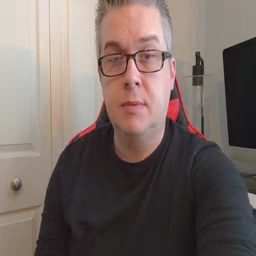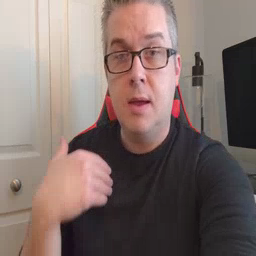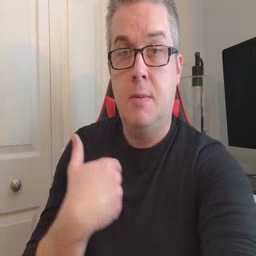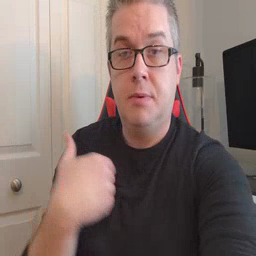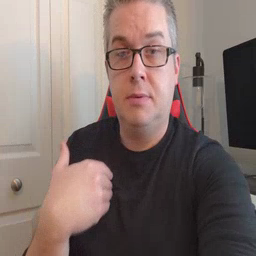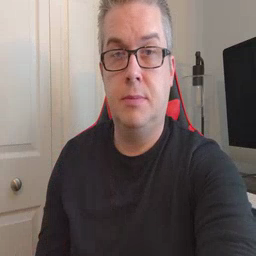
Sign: animal